Interaction volume radius: 10 \u00c5
Interaction volume height: 15 \u00c5
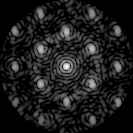
Disorder parameter: 0.3579